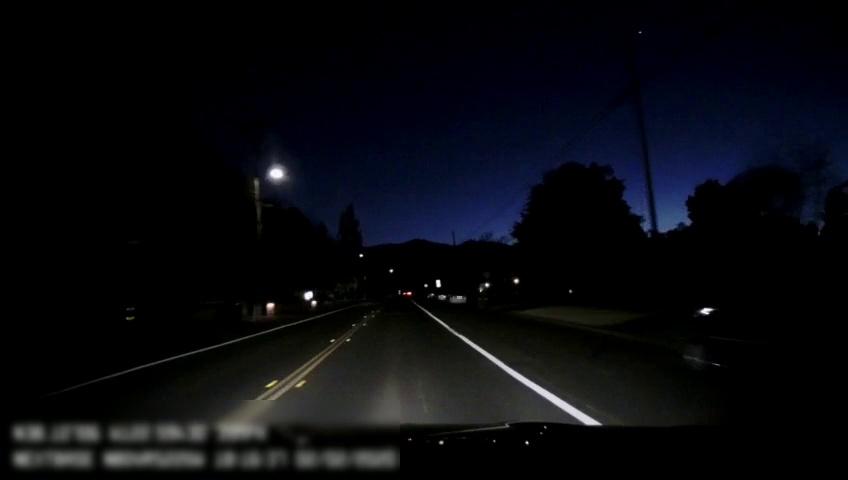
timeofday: Night
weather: Other
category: Drivable Space
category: Vehicles | Car
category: Vehicles | Car
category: Vehicles | Car
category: Lanes | Alternate Lane
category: Lanes | Opposite Lane
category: Lanes | Alternate Lane